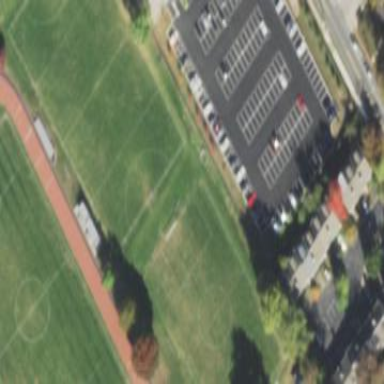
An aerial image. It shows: Lacrosse pitch for leisure sports activities.